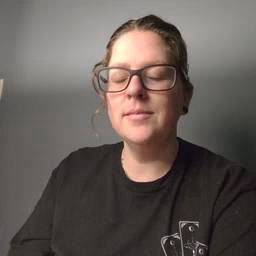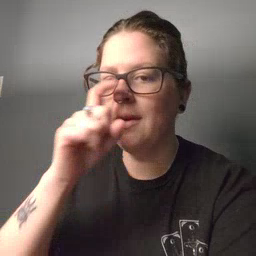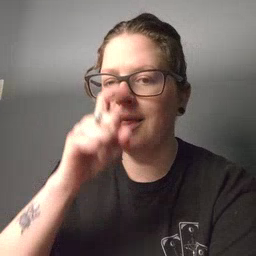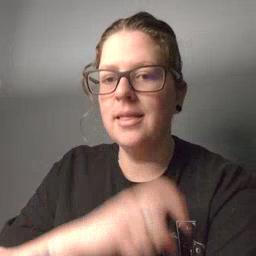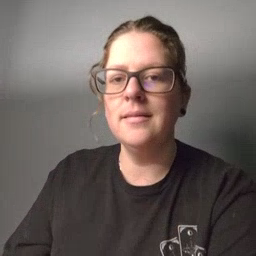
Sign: doll